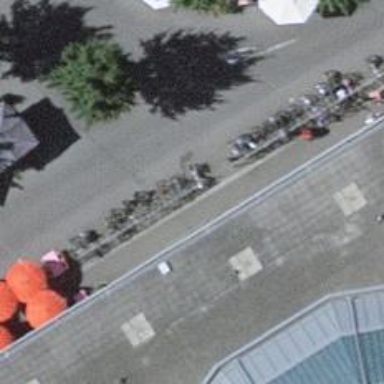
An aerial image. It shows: Bicycle repair station.